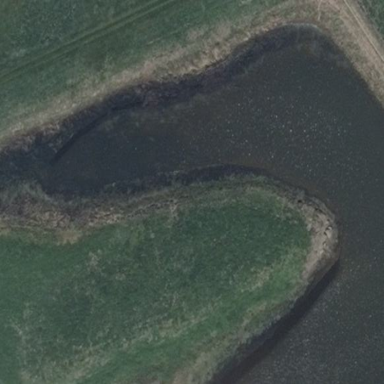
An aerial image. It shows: Natural oxbow water feature.